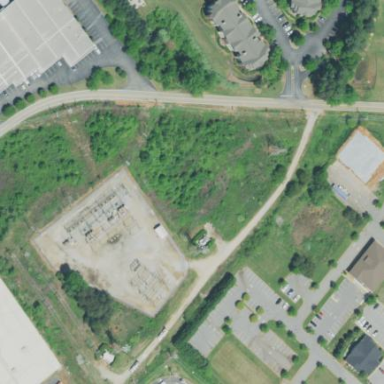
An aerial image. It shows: Distribution level power substation surrounded by fence.